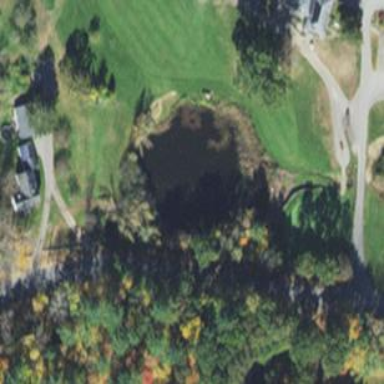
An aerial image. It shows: Water hazard on golf course. The hazard is natural water feature.